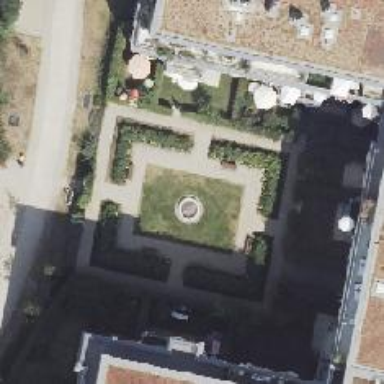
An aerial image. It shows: Fountain.